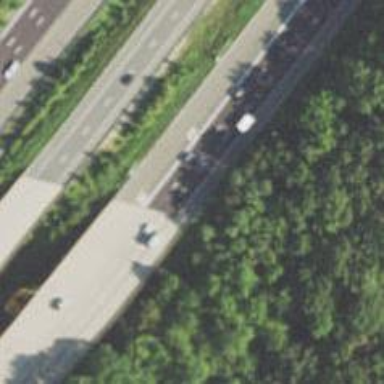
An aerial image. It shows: Bridge over motorway.